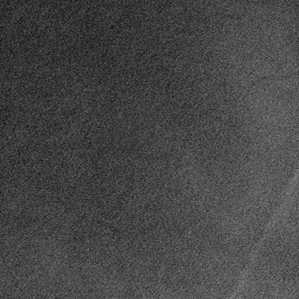
Label: frost